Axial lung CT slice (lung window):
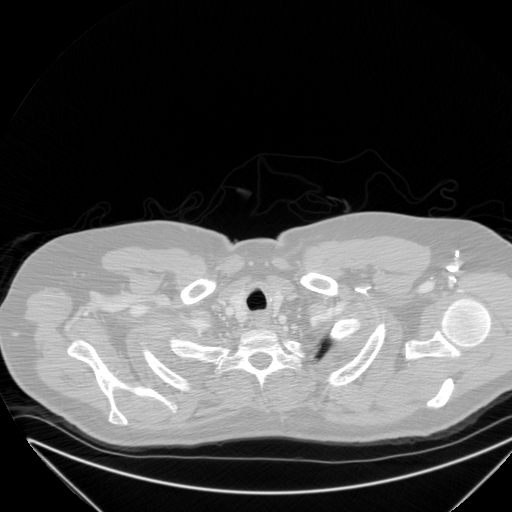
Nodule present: no